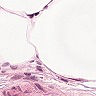
Metastatic tissue present: no